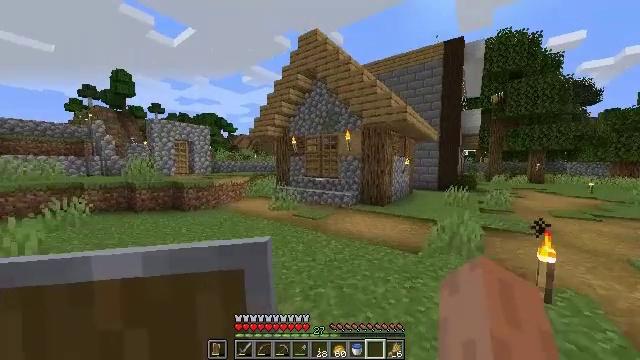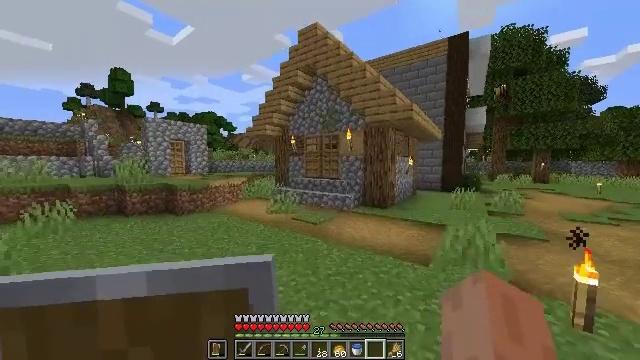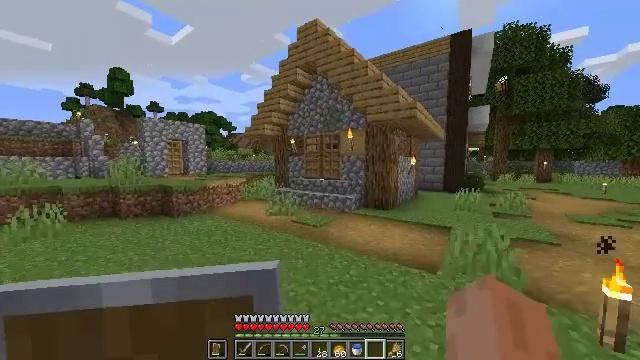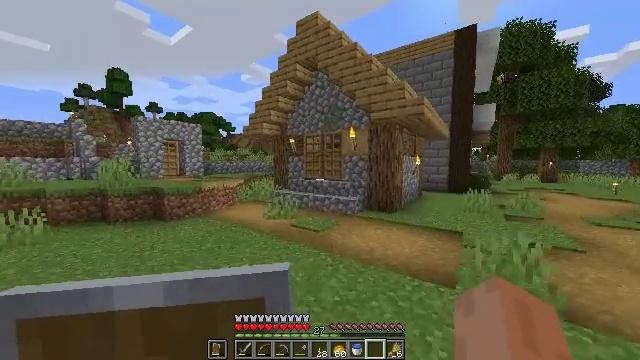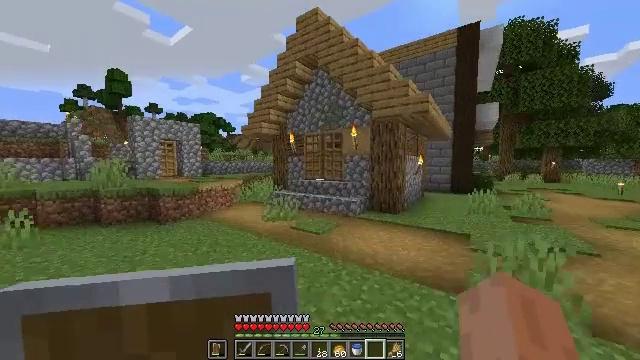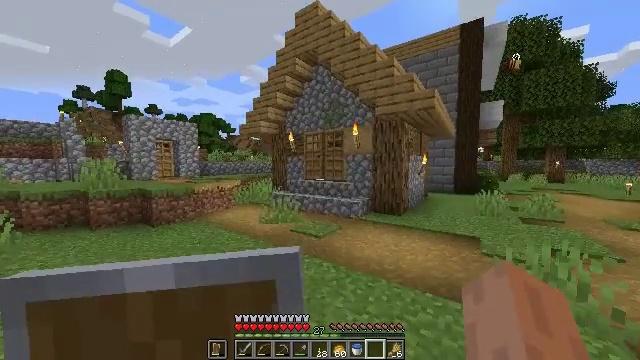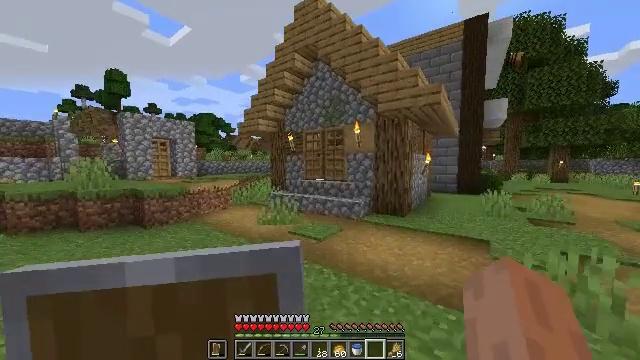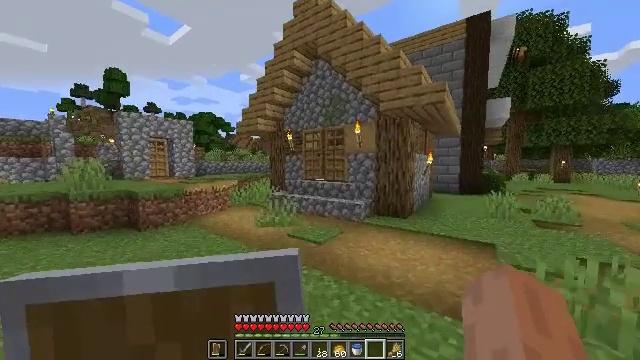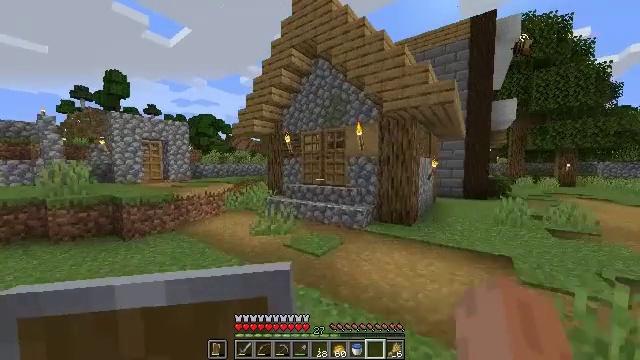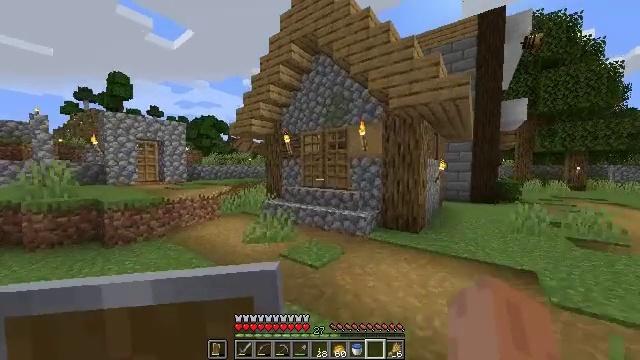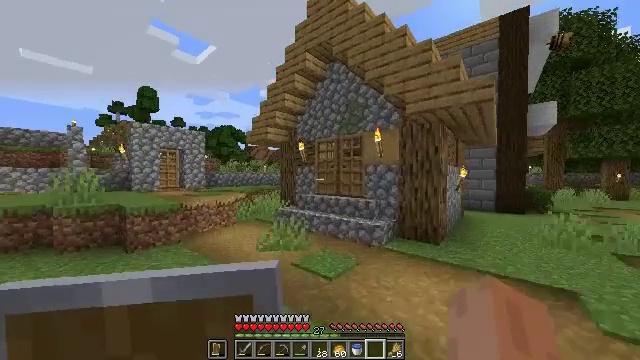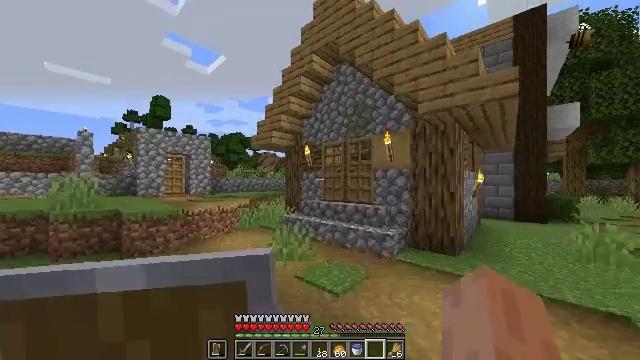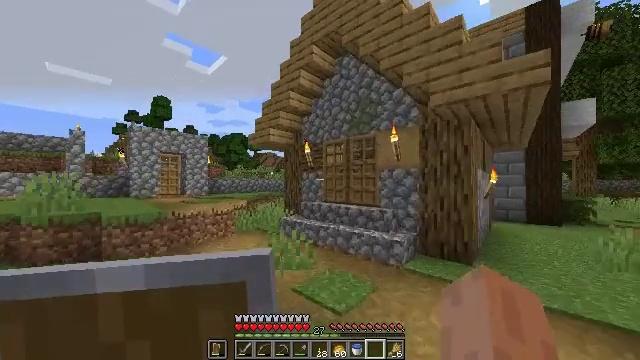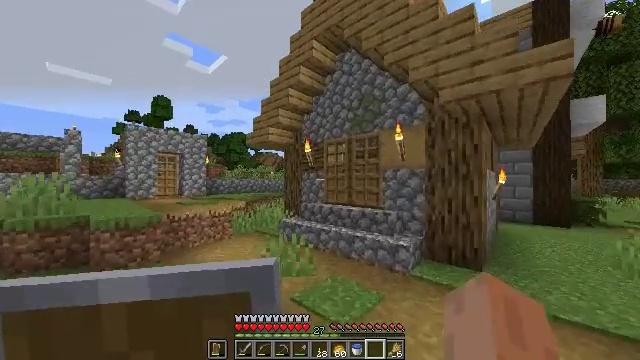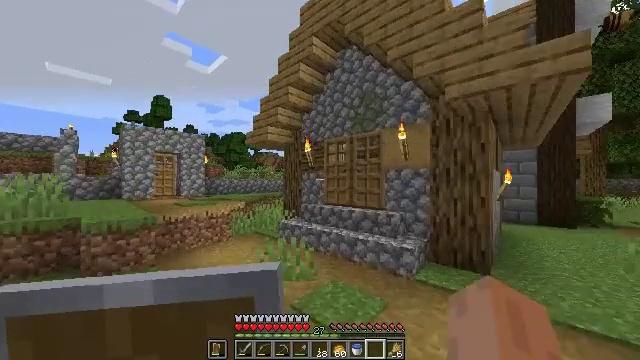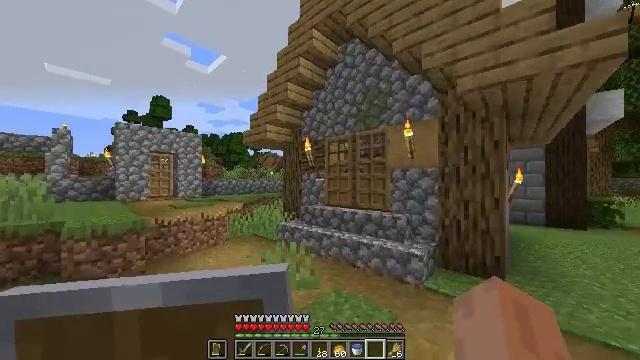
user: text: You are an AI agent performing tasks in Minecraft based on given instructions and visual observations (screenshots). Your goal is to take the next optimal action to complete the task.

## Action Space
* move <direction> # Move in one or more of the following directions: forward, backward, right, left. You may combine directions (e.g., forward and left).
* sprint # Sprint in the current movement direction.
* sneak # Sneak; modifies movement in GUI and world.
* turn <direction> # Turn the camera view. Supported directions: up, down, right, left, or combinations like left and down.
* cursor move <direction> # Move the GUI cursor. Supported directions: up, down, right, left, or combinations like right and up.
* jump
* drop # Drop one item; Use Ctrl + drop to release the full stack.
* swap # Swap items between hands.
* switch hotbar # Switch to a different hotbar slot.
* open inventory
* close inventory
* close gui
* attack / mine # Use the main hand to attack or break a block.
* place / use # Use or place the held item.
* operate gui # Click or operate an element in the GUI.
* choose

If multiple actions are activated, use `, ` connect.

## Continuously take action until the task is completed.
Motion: motion action
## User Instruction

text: Open the crafting table to make a glass bottle.
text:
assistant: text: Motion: move forward
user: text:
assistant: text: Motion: move forward
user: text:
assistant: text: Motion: move forward
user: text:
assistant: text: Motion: move forward
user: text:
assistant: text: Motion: move forward
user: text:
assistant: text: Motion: move forward
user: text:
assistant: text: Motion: move forward
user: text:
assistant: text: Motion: move forward
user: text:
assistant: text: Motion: move forward
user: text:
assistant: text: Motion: move forward, turn left and up
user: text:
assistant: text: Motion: move forward, turn left and up
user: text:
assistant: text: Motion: move forward
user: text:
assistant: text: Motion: move forward
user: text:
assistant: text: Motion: move forward
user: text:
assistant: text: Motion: move forward
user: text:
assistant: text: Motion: move forward
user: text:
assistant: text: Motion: move forward
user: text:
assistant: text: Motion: move forward
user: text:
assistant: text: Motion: move forward, turn right
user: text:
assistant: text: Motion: move forward, turn right
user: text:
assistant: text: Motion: move forward, turn right
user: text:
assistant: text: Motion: move forward, turn right
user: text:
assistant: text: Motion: move forward, turn right
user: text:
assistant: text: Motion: move forward
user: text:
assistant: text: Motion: move forward, use / place
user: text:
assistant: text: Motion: move forward, use / place
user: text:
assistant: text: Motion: move forward
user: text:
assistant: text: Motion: move forward
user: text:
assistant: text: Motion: move forward
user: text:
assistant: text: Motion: move forward, turn down